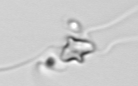
Label: Chaetoceros_didymus